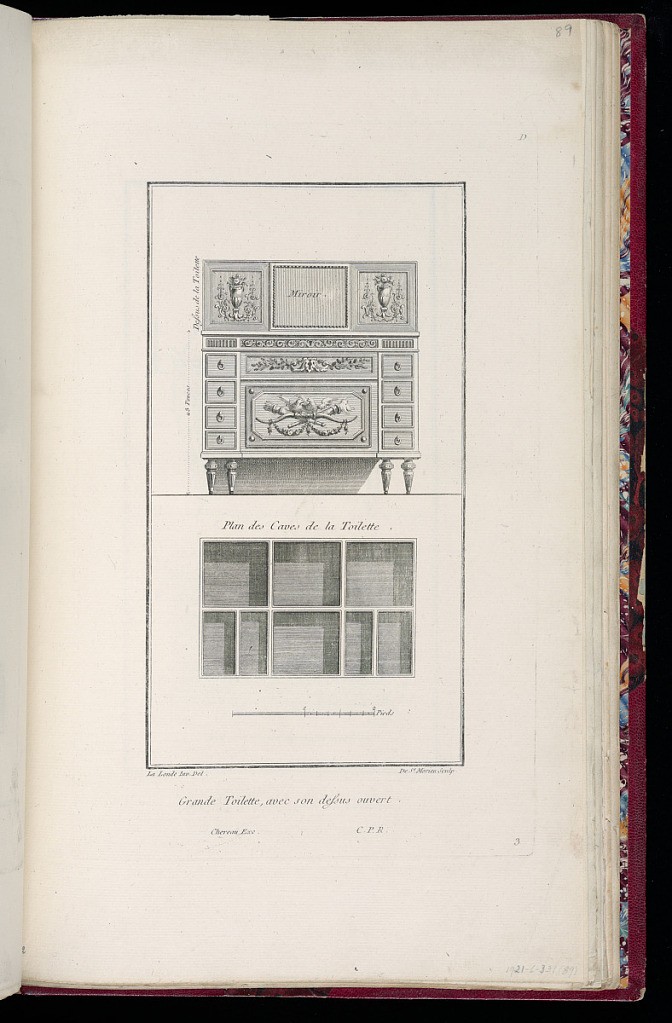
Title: Grande Toilette, avec son dessus ouvert
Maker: Richard de Lalonde, French, active 1780–96
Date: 1775-1788
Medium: Etching on off-white laid paper
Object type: Print
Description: Elevation and plan for a design for a large dressing table. The table has a central mirror and is decorated with ornament motifs including vases, scrolling acanthus leaves, and crossed torch and quiver with doves on top. Below the table is a plan showing the organization of the drawers. The plate is signed and numbered.